Interaction volume radius: 5 \u00c5
Interaction volume height: 40 \u00c5
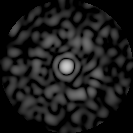
Disorder parameter: 0.8638